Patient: sex F, age 63
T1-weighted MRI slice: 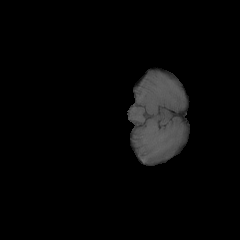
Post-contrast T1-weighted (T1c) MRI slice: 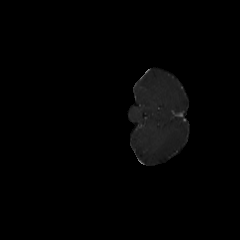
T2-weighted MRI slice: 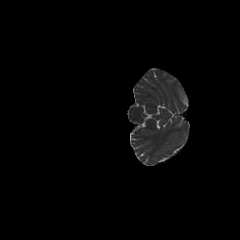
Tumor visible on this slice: no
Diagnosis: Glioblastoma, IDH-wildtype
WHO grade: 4